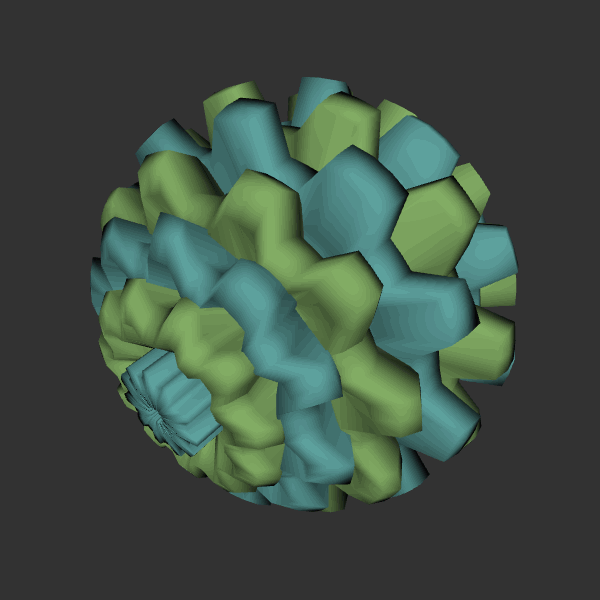
Background: dark